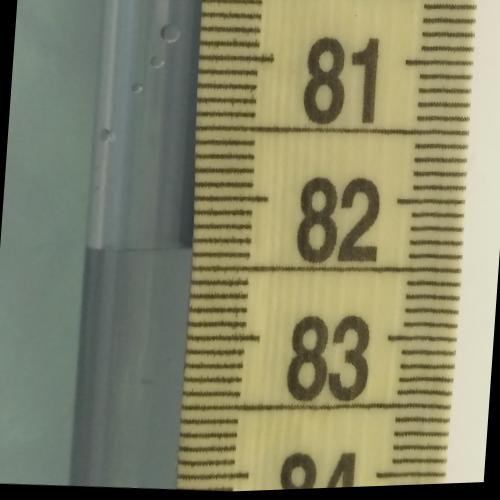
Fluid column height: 82.4 cm